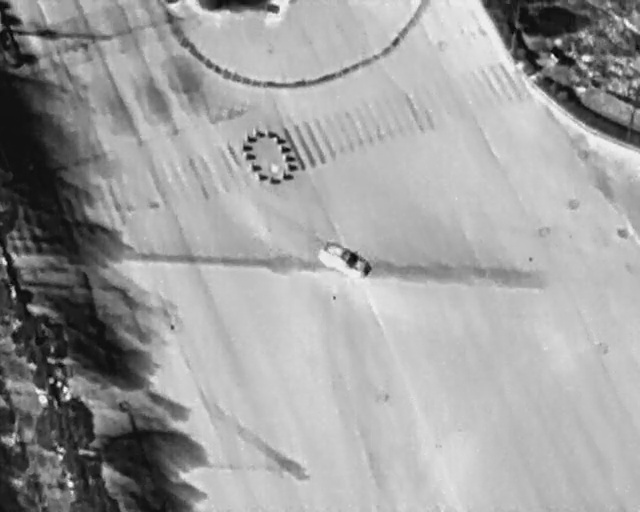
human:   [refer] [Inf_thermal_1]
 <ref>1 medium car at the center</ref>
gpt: <box>[[52, 45, 56, 56, 28]]</box>